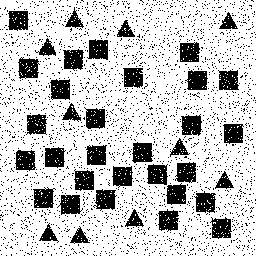
Squares: 28
Triangles: 10
Stars: 0
Total shapes: 38